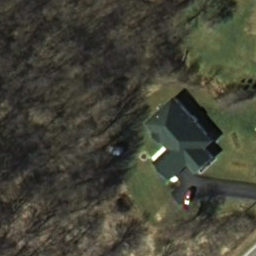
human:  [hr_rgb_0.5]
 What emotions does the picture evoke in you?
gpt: sparse residential